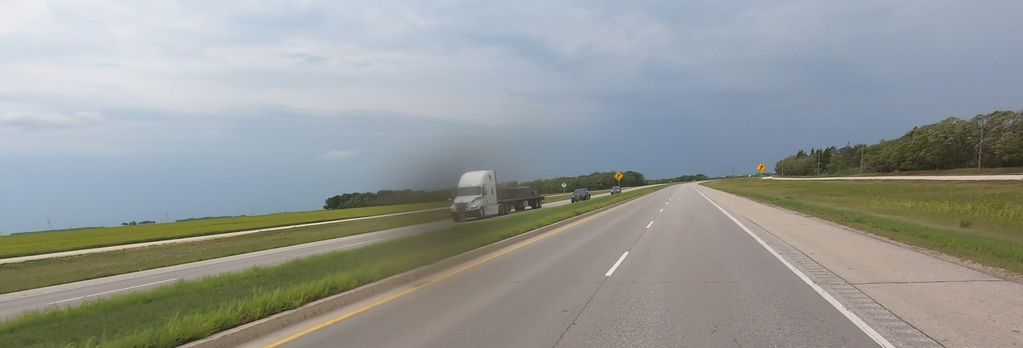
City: winnipeg